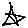
Label: star